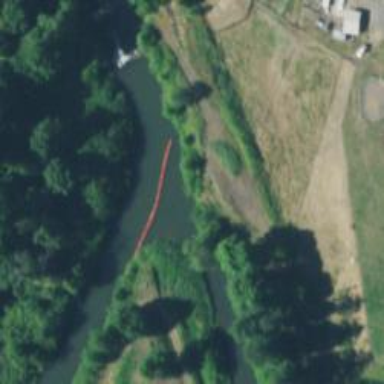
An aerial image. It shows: Floating barrier on the waterway.